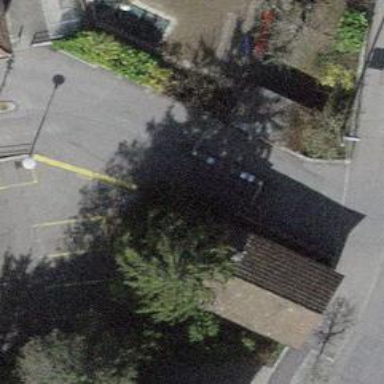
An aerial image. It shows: Service building.